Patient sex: F
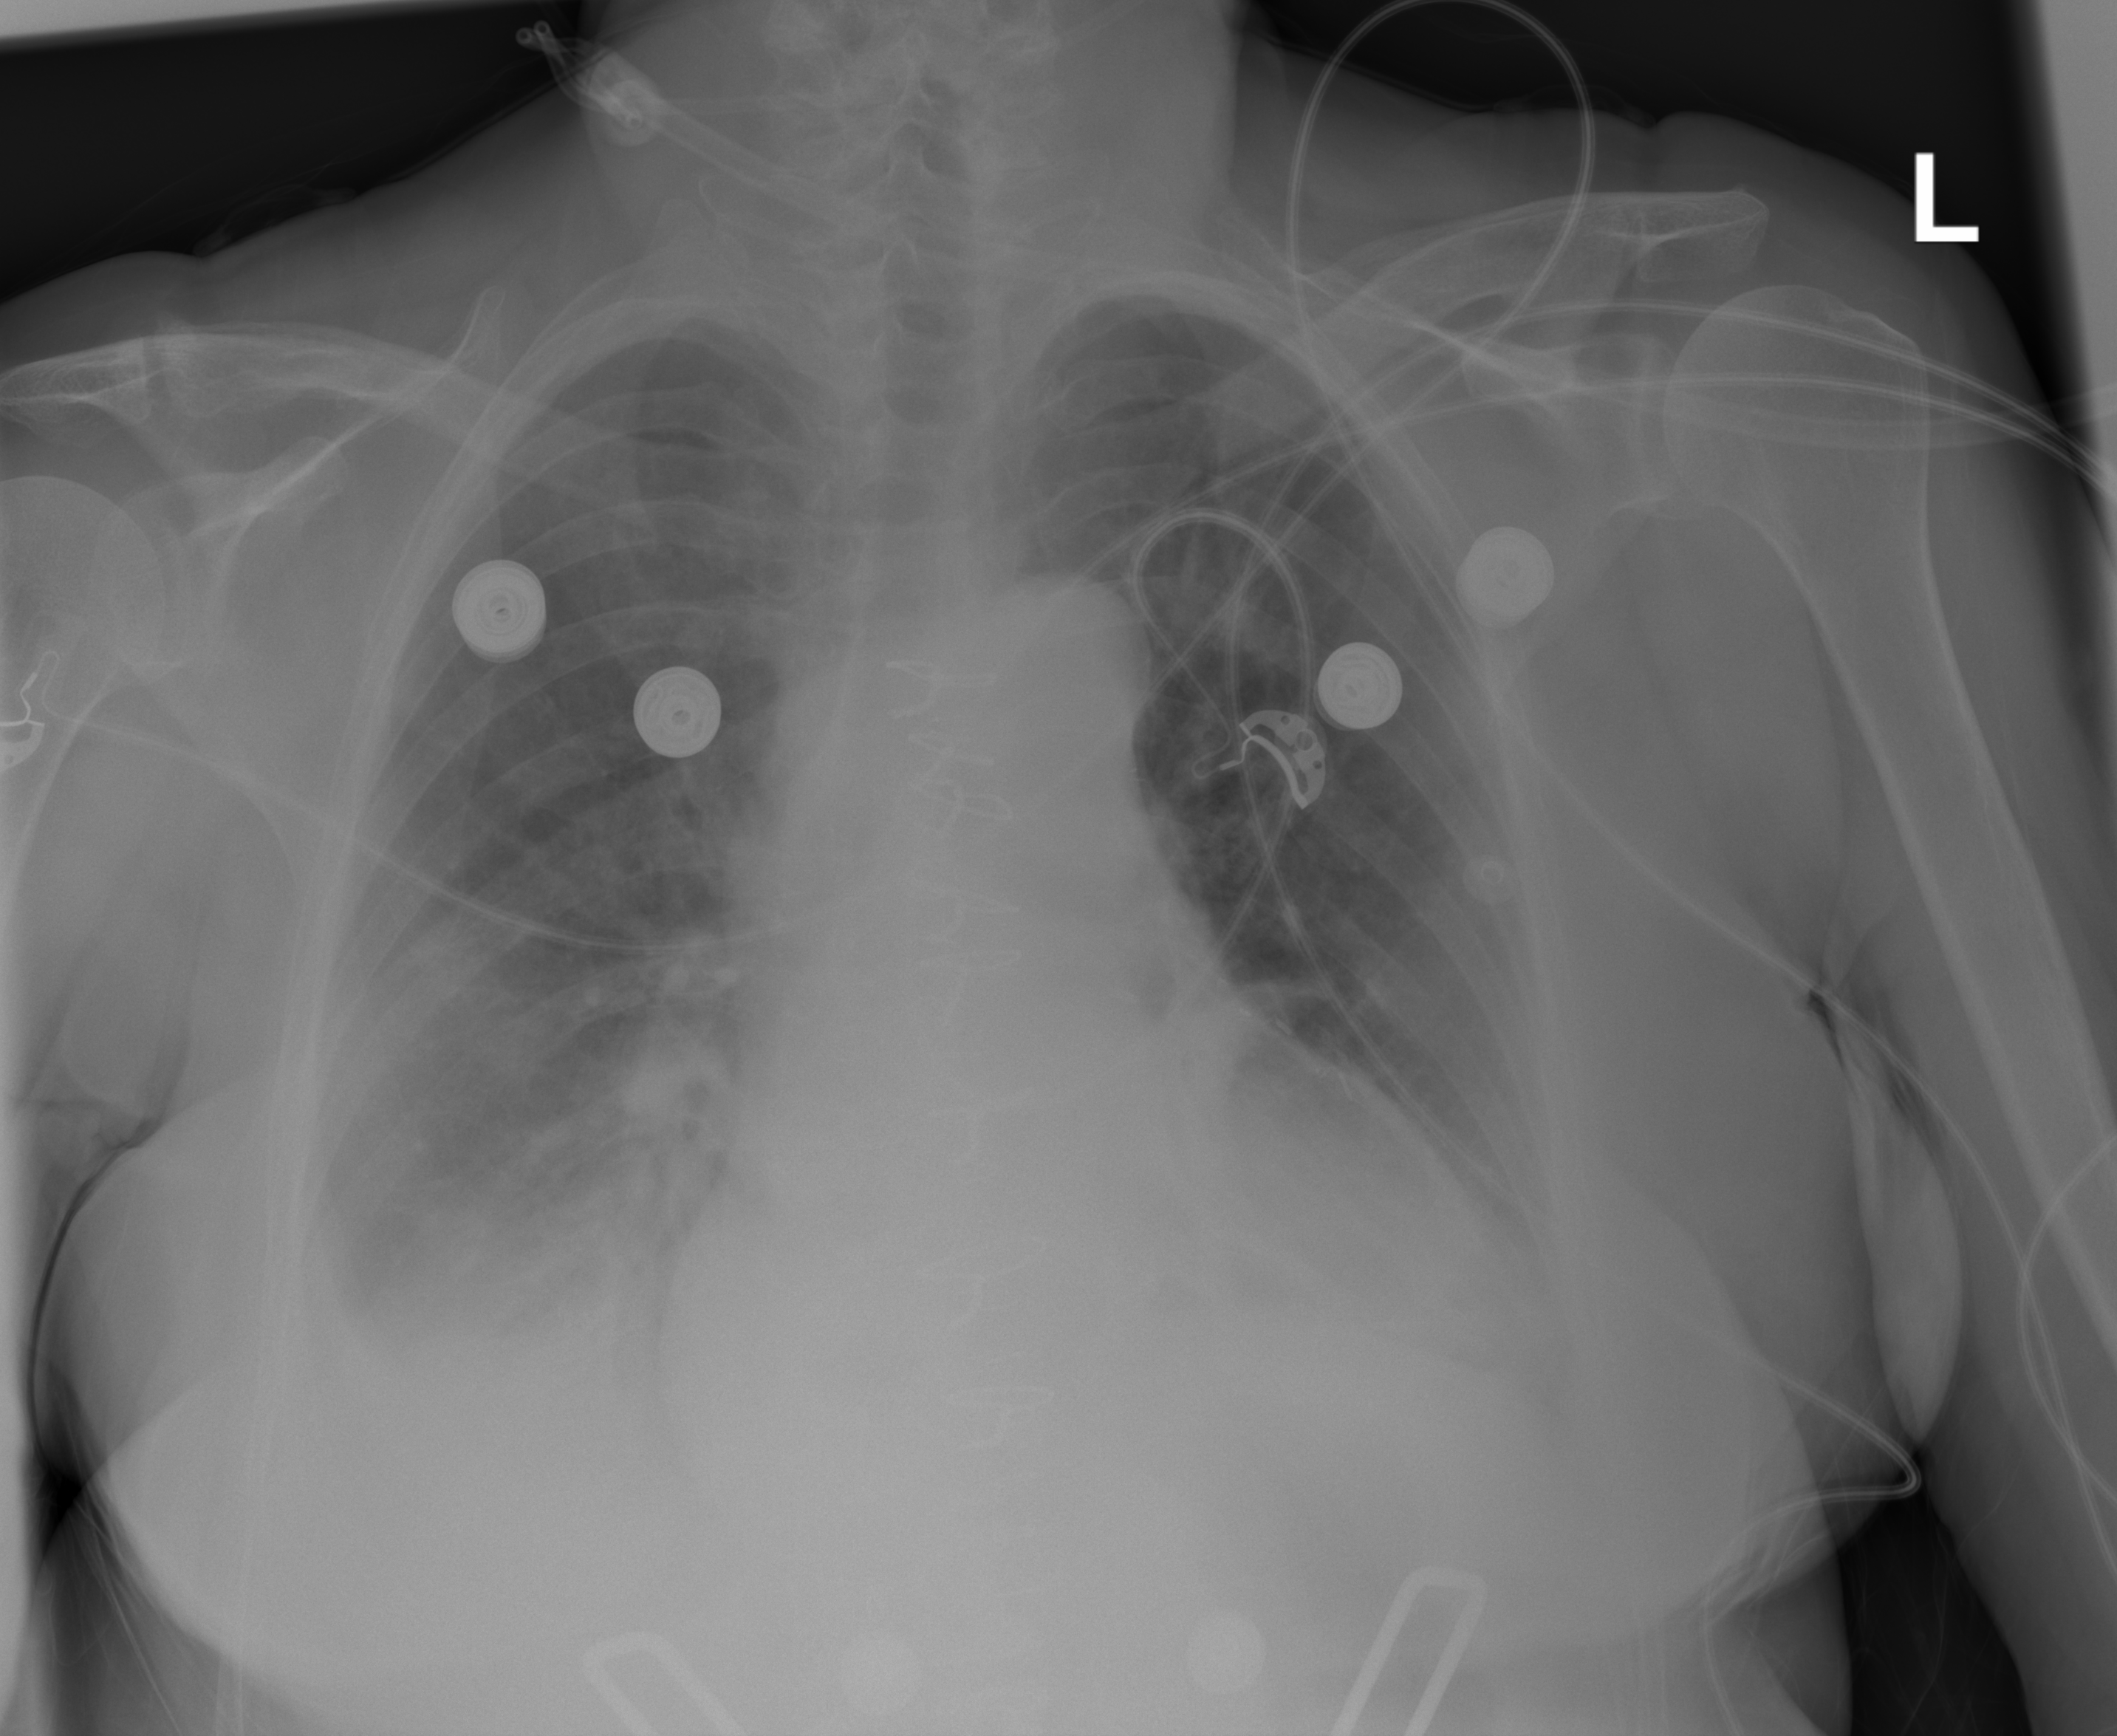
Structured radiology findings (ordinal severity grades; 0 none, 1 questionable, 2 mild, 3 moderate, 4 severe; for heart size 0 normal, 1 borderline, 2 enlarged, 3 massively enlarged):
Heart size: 2
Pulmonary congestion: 0
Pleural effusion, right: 3
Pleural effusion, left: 2
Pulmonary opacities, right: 0
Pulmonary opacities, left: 0
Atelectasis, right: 2
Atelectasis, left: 2